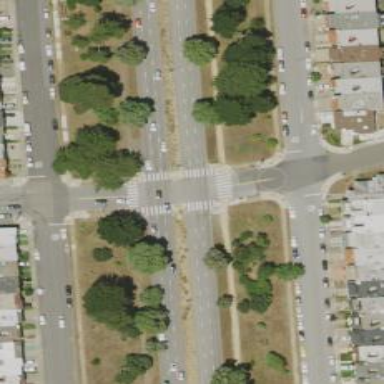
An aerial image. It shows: Secondary road with separate asphalt sidewalks.